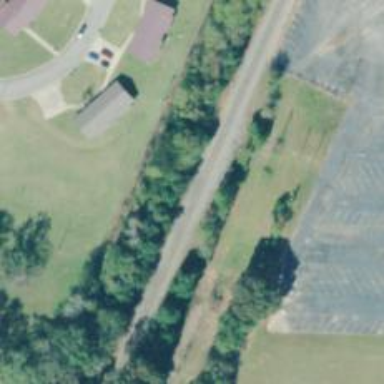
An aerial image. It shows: Abandoned spur railway.